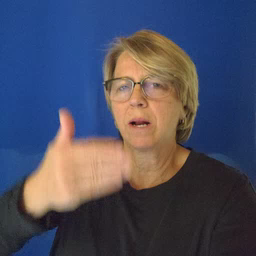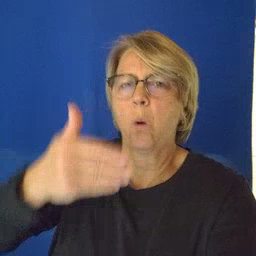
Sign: glasswindow